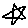
Label: star